Interaction volume radius: 5 \u00c5
Interaction volume height: 10 \u00c5
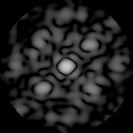
Disorder parameter: 0.5155